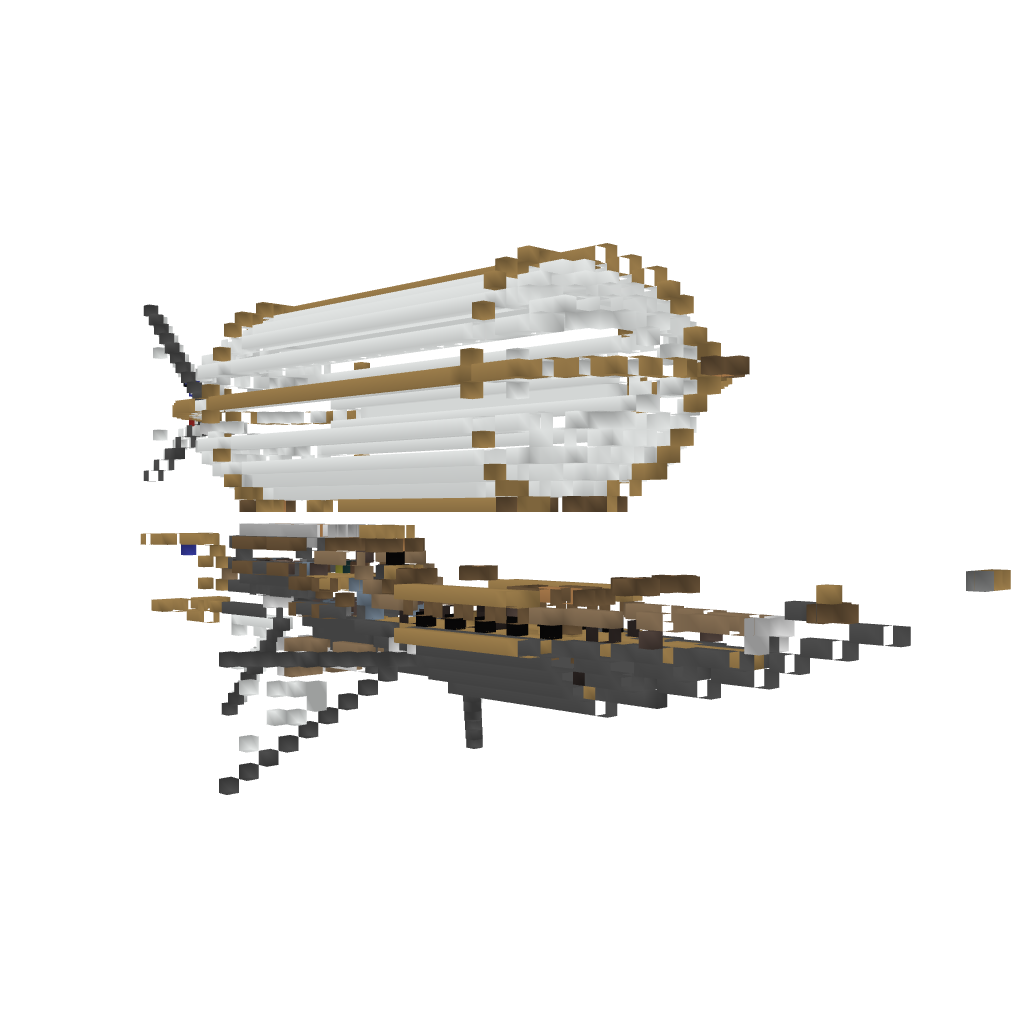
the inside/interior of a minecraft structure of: epic airship